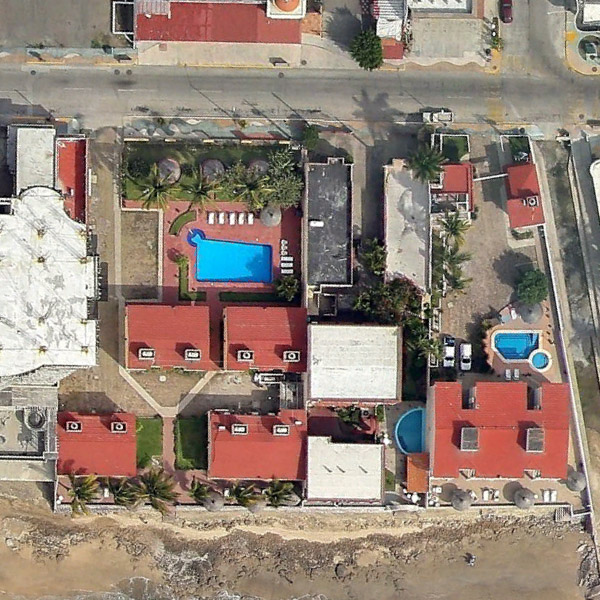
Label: Resort